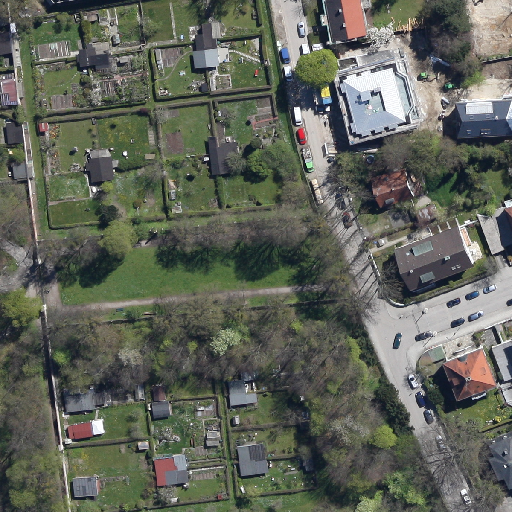
Referring expression: vehicle